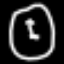
Label: clock